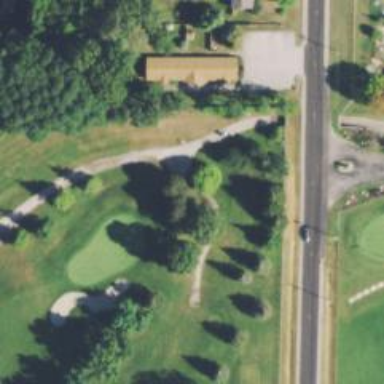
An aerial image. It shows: Path for both roads and golfers.